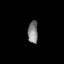
Tissue: lung
Cell type: T cells
Senescence score: 0.1752
Nuclear area (px): 224
Mean DAPI intensity: 127.321